Fundus camera: zeiss
Shooting center: fovea
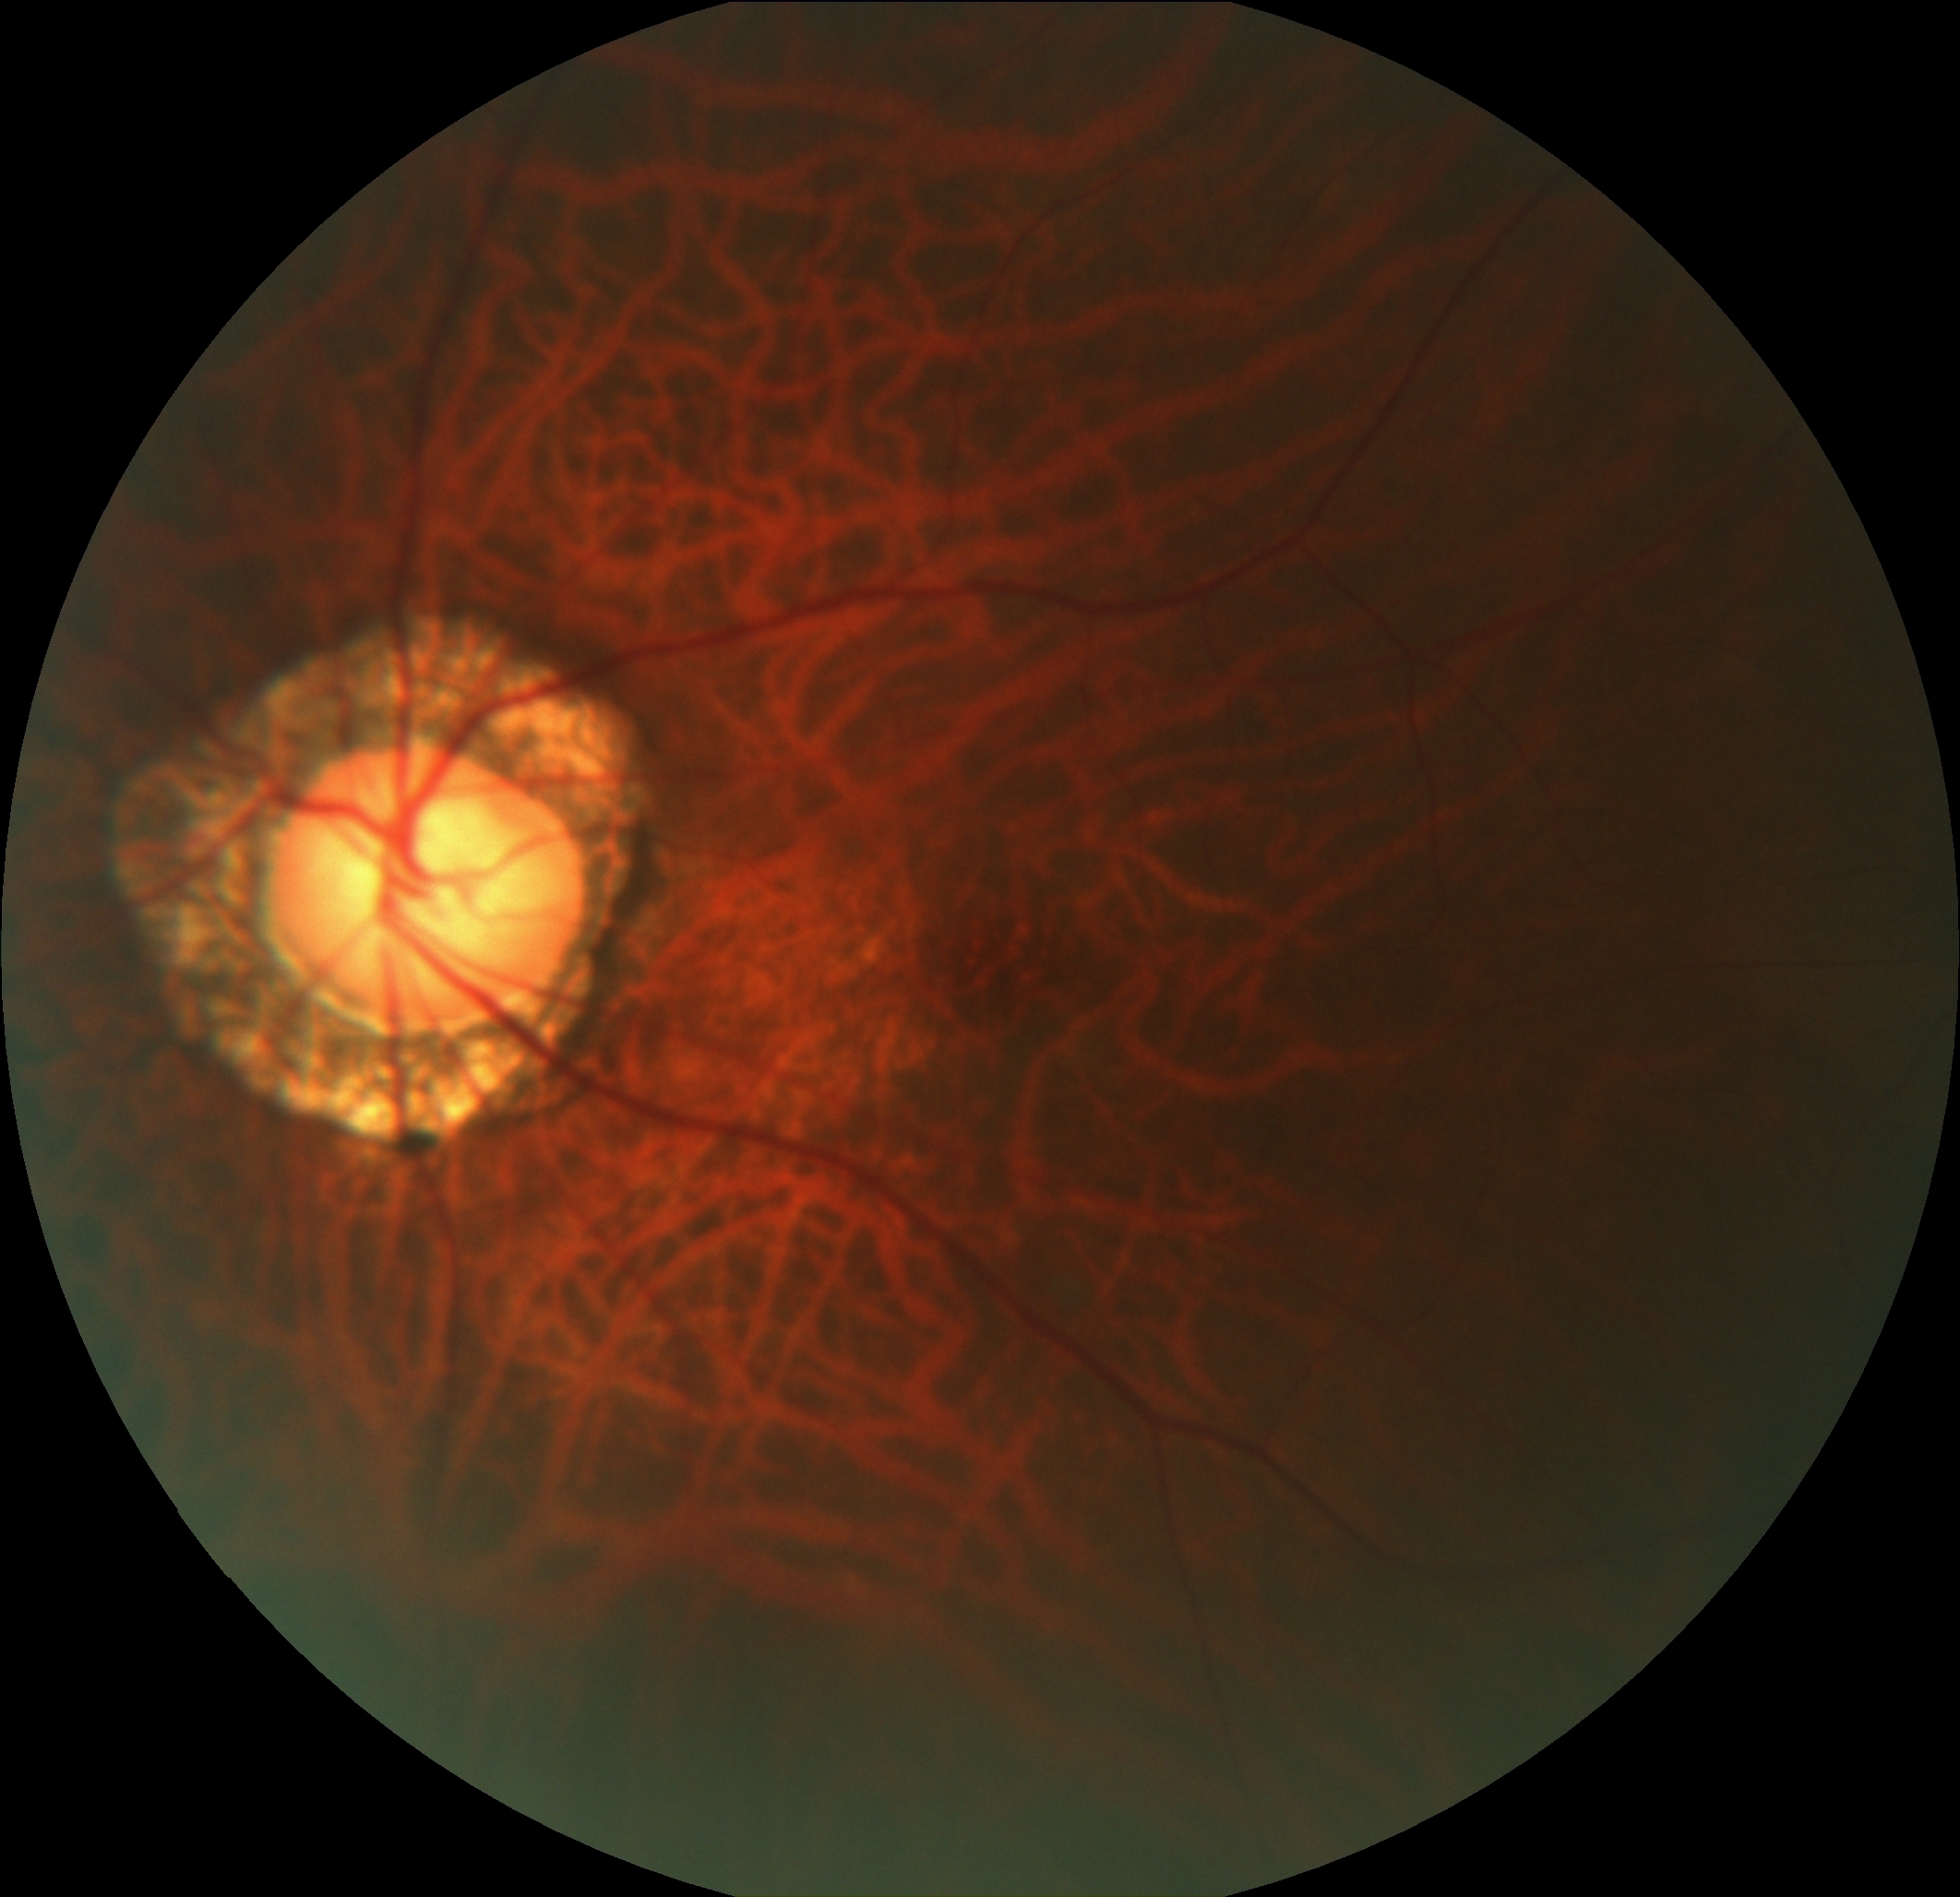
Pathologic myopia: yes
Patchy retinal atrophy: present
Retinal detachment: absent